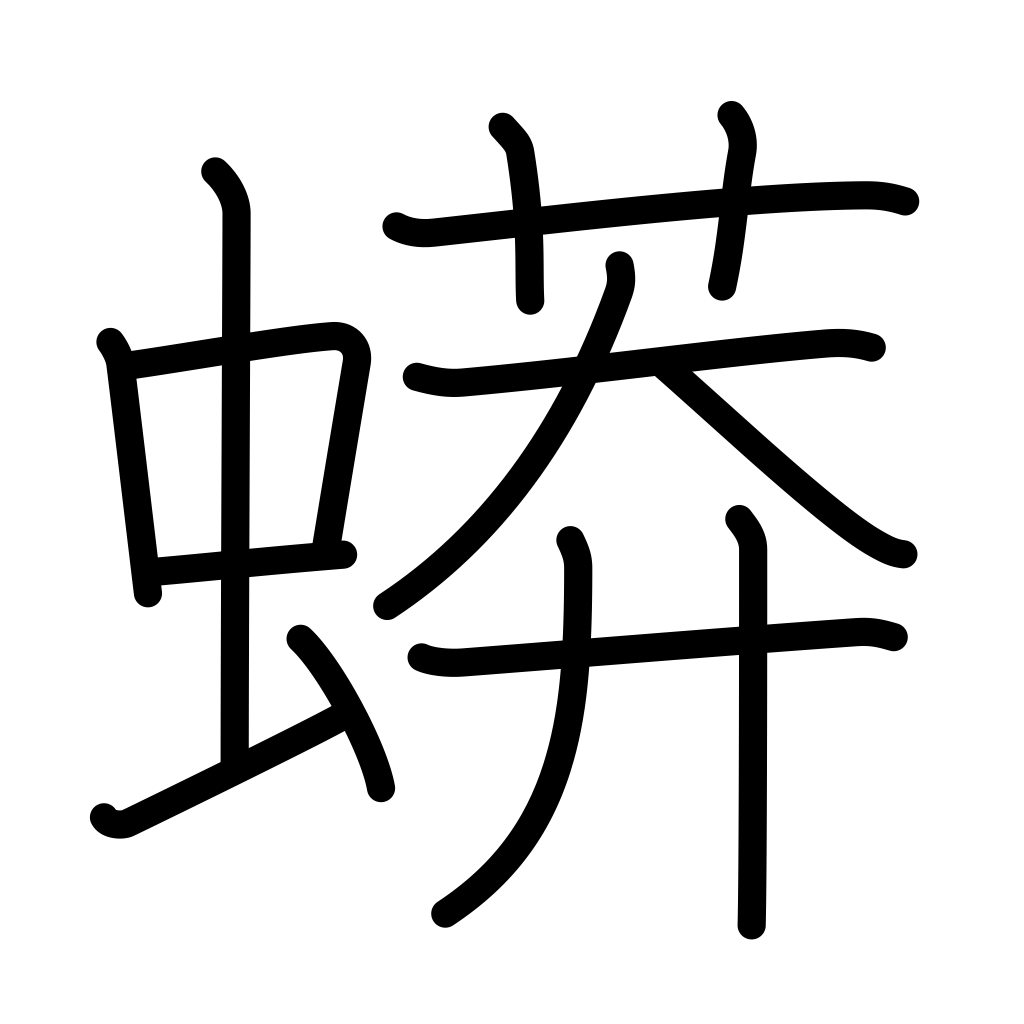
Meaning: boa constrictor, python